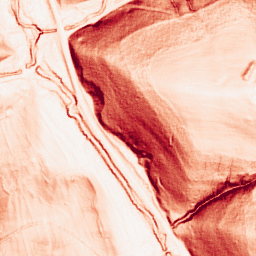
Category: morphological
Decomposition family: morphological_square
Decomposition parameters: operation: gradient
size: 3
Upsampling method: regularized
Upsampling parameters: scale: 2
lambda_reg: 0.01
Upsampling scale: 2